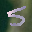
Label: 5